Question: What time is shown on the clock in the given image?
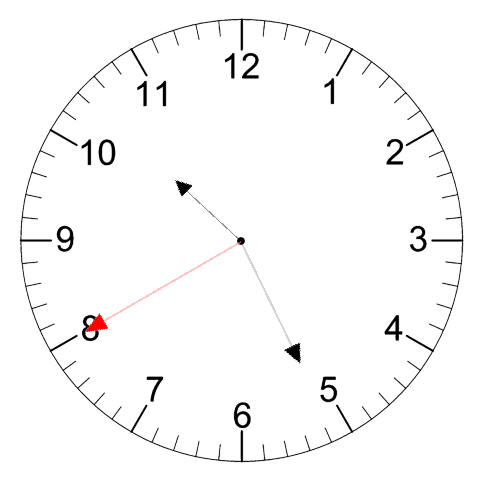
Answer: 10:25:40